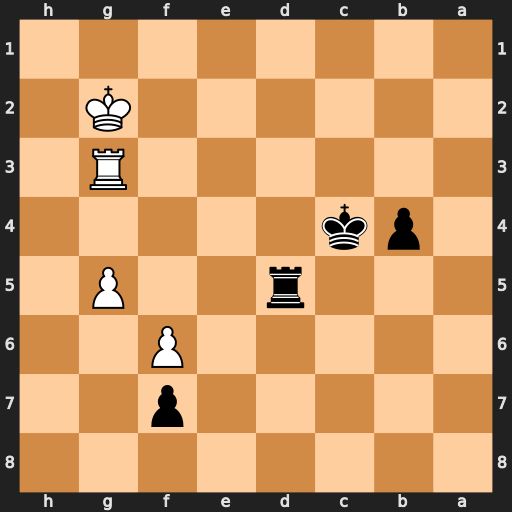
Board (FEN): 8/5p2/5P2/3r2P1/1pk5/6R1/6K1/8
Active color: b
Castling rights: -
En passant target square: -
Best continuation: b3 Rg4+ Kc3